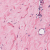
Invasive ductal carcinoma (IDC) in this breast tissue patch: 0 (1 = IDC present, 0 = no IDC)